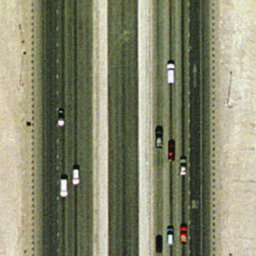
Label: freeway